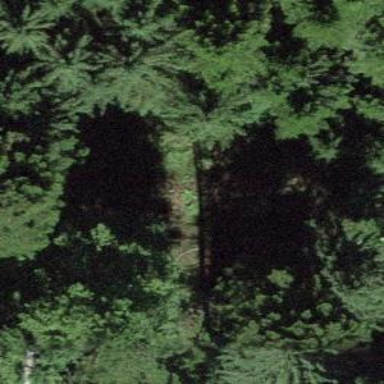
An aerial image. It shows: Path.